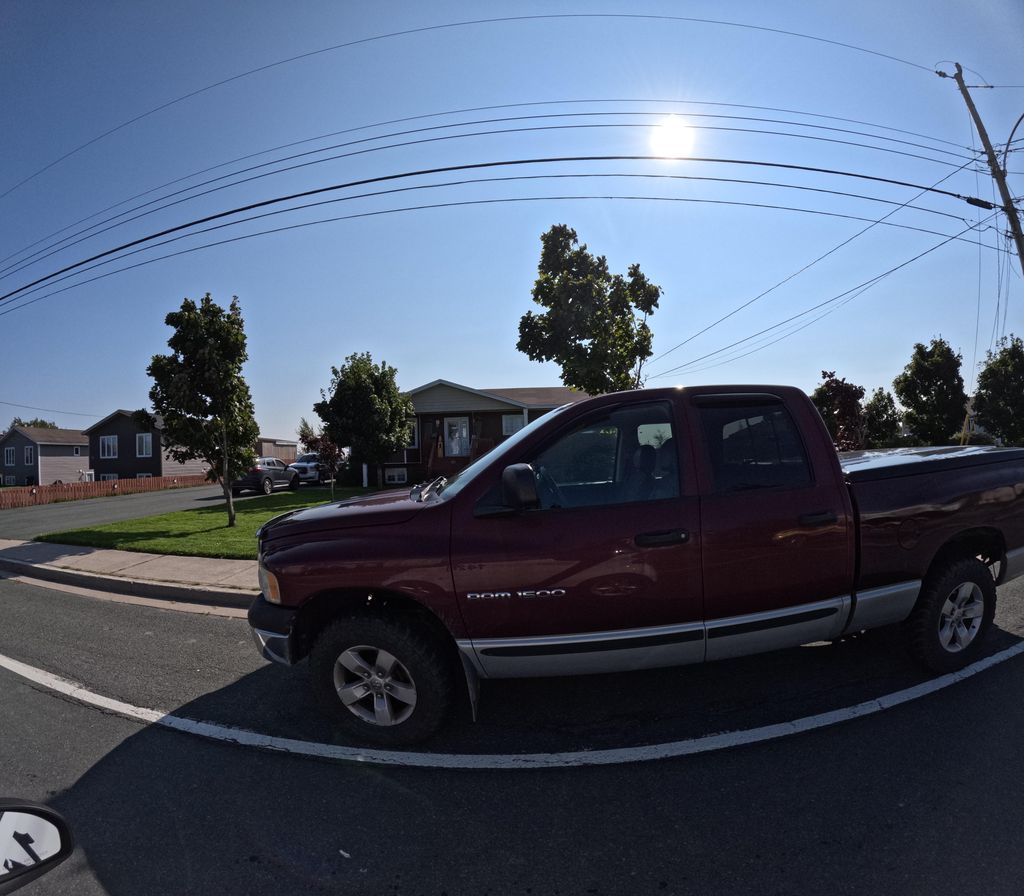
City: st_johns